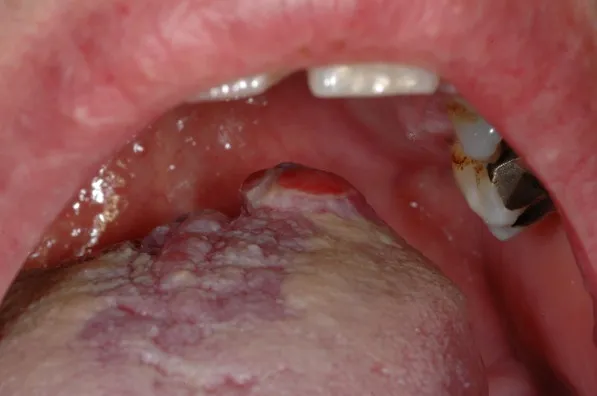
Clinical presentation of the lesion.
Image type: pathology (fish)